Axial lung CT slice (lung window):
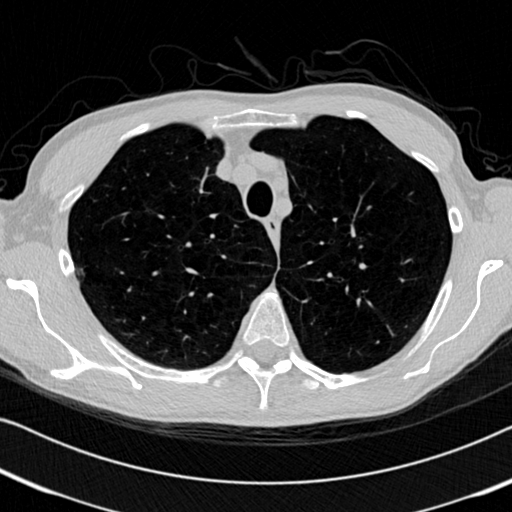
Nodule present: no